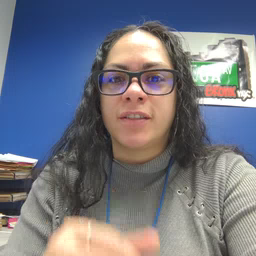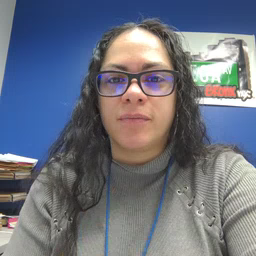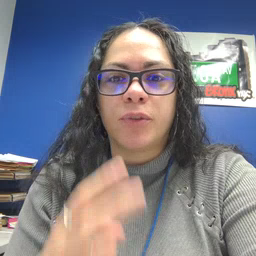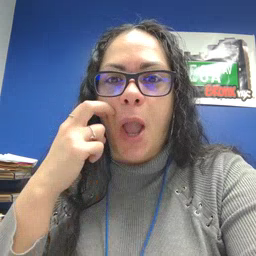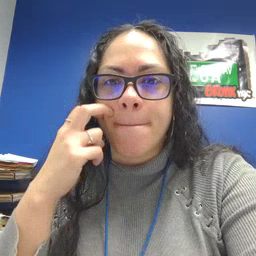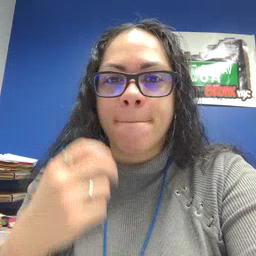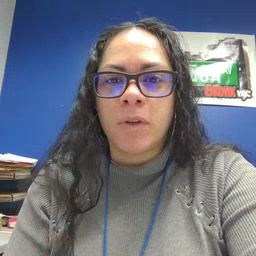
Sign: gum